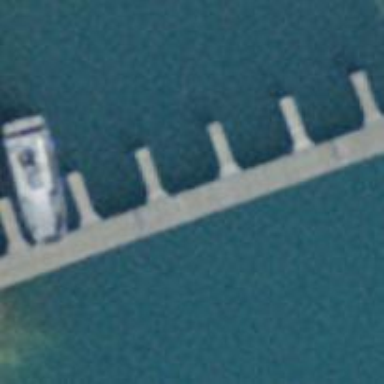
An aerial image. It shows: Man-made pier.